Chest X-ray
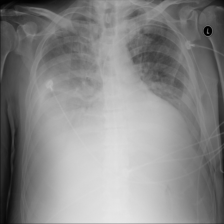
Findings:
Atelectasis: negative
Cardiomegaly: negative
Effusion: negative
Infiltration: positive
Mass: negative
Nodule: negative
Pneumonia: negative
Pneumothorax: negative
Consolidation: negative
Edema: negative
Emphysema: negative
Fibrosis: negative
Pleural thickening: negative
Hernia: negative